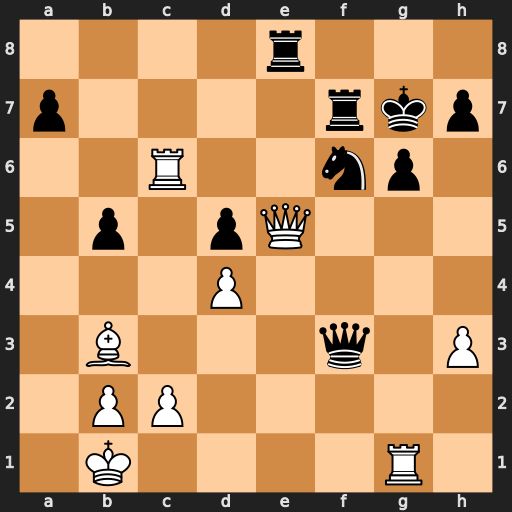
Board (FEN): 4r3/p4rkp/2R2np1/1p1pQ3/3P4/1B3q1P/1PP5/1K4R1
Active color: w
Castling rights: -
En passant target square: -
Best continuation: Rxf6 Rxe5 Rxf3 Rxf3 dxe5